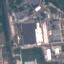
Land use / land cover class: Industrial